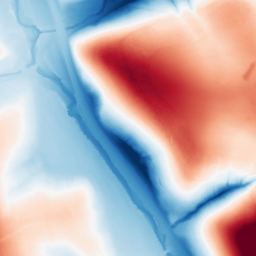
Category: classical
Decomposition family: gaussian_anisotropic
Decomposition parameters: sigma_x: 50
sigma_y: 50
Upsampling method: quintic
Upsampling parameters: scale: 8
Upsampling scale: 8